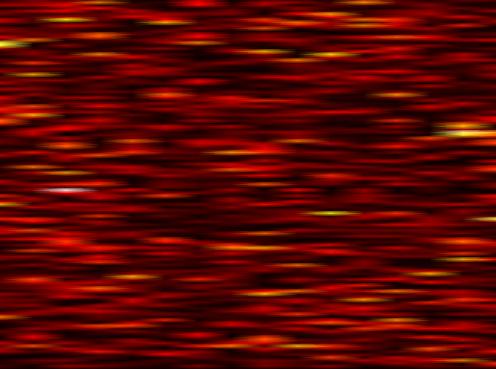
Label: WOLA